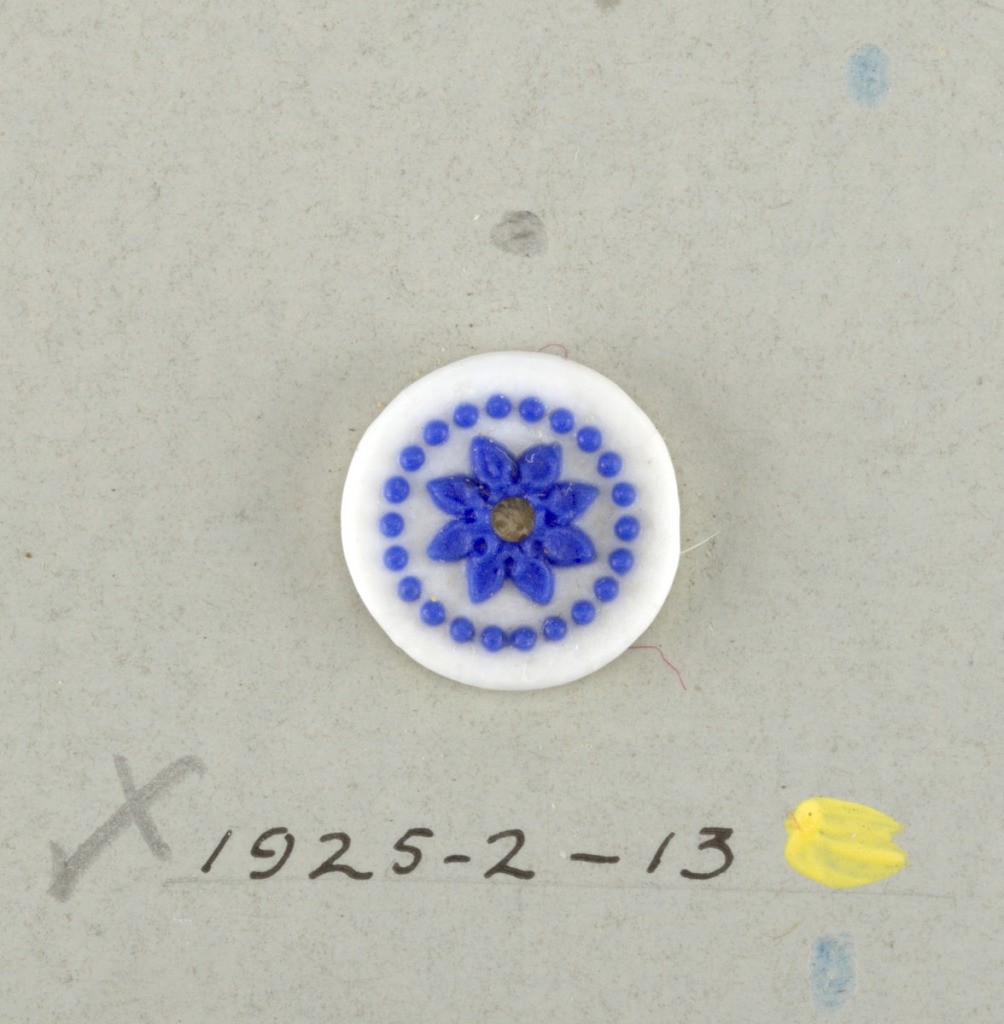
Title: Button
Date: late 18th century
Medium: Stoneware
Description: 1925-2-13: Circular medallion in the style of Wedgewood Jaspe...